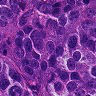
Metastatic tissue present: yes